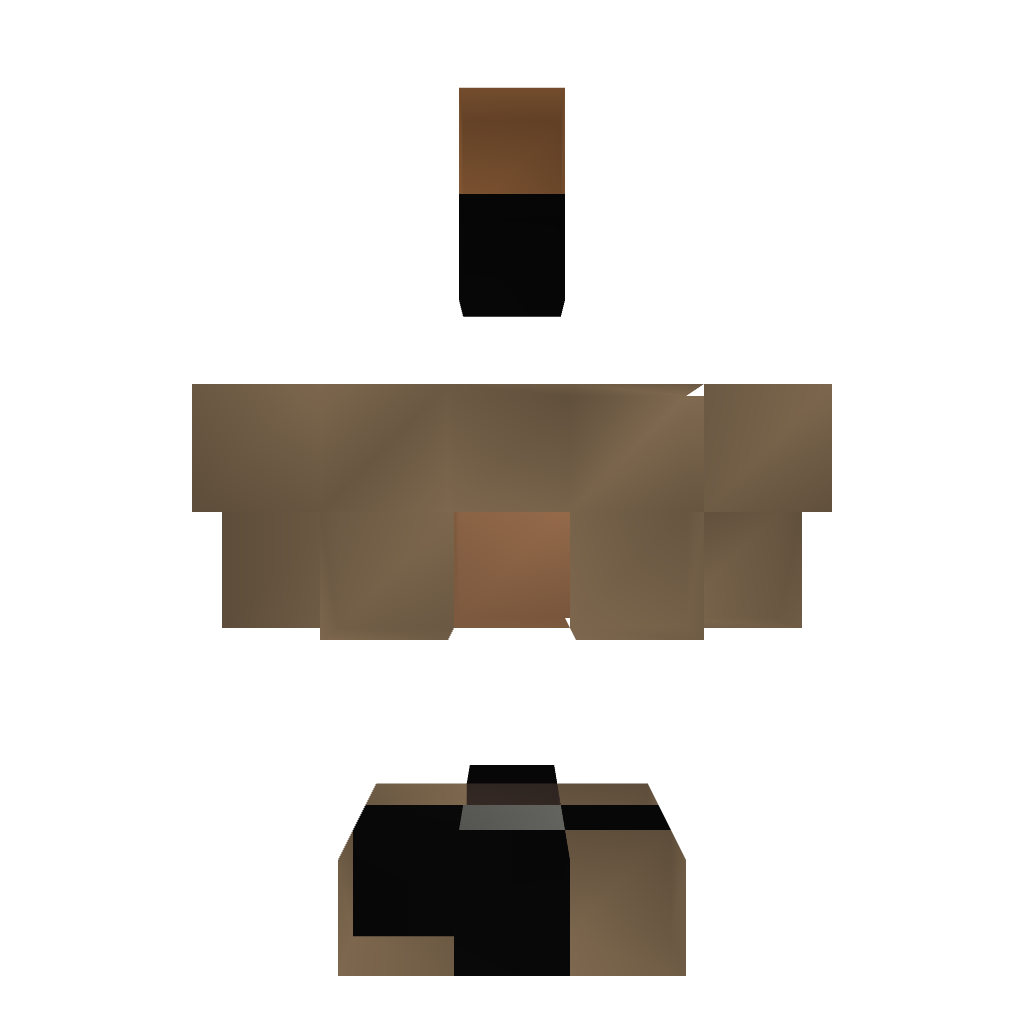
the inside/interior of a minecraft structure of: Beach guard tower